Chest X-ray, AP view. Patient: 56 years old, sex F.
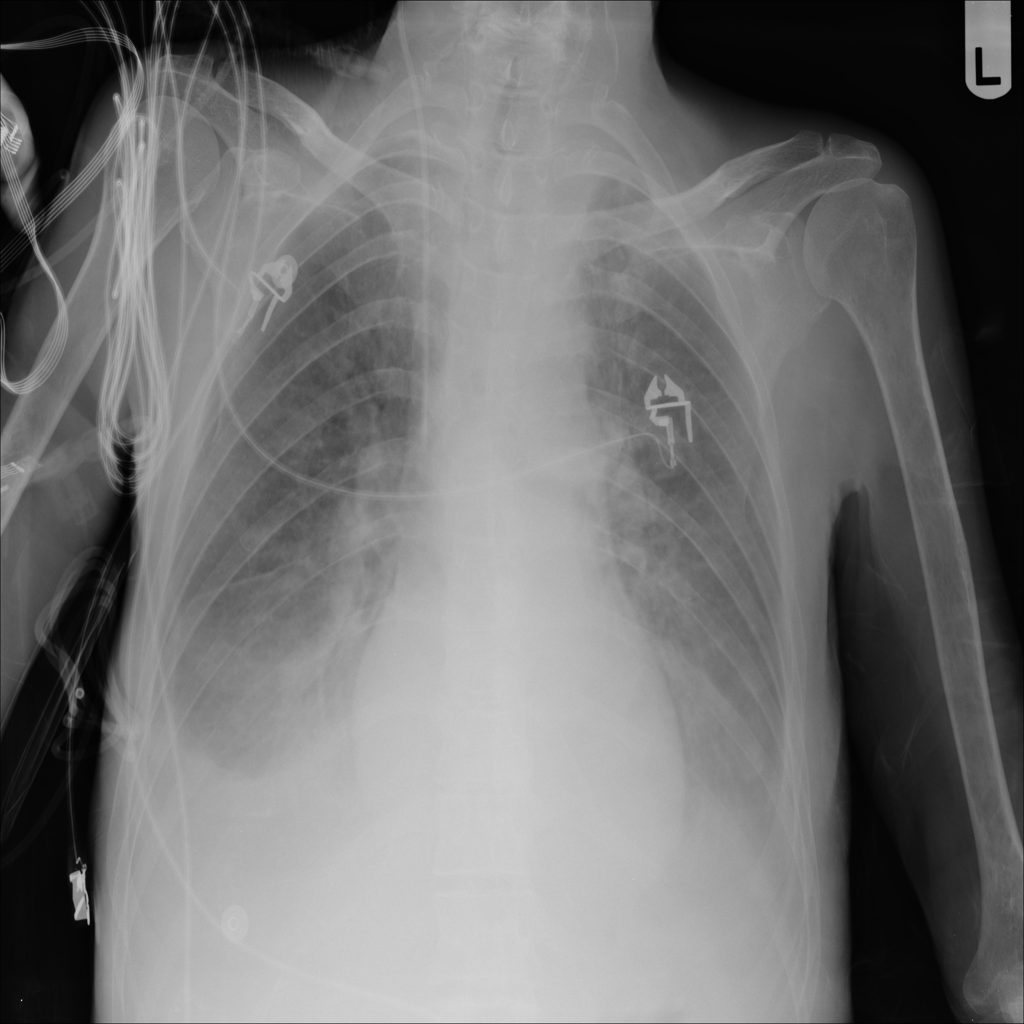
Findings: Effusion, Infiltration